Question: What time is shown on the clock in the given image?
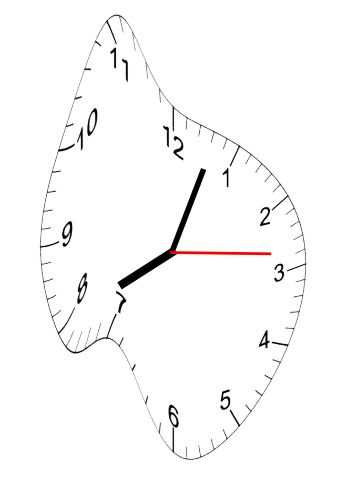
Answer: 08:03:14